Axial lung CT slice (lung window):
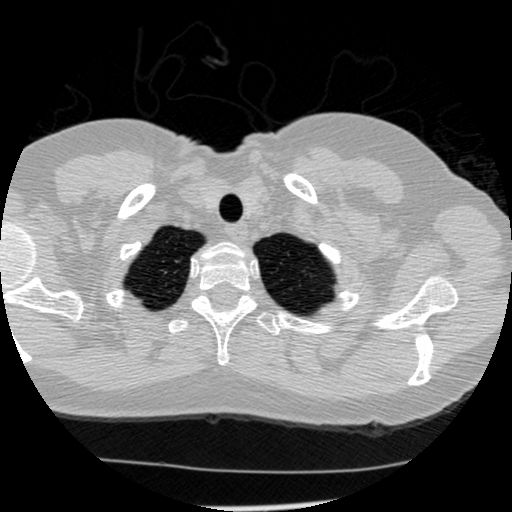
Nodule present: no